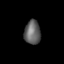
Tissue: skin
Cell type: Epithelial cells
Senescence score: 0.2654
Nuclear area (px): 380
Mean DAPI intensity: 97.095